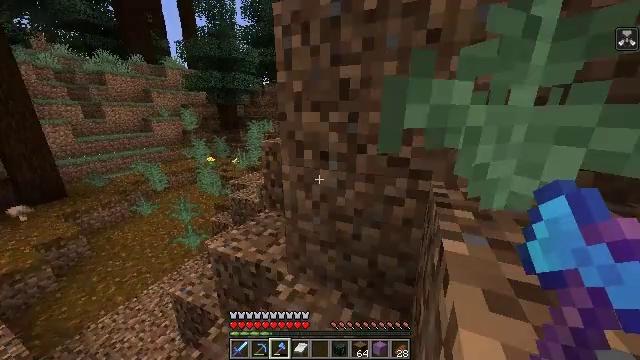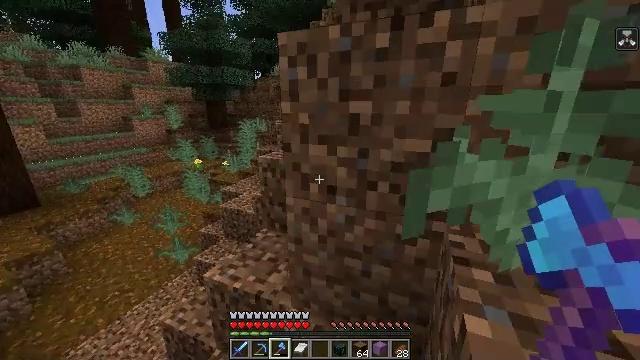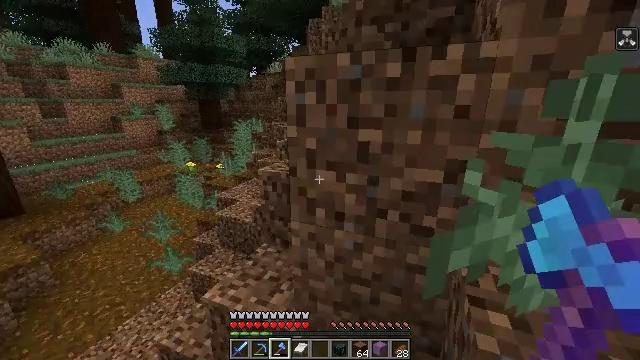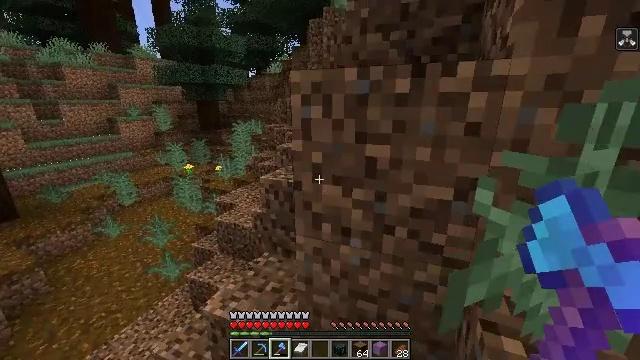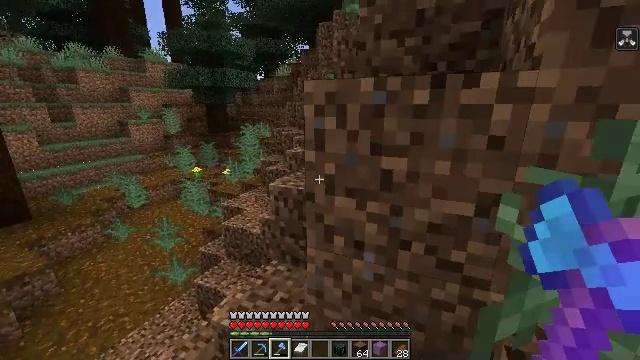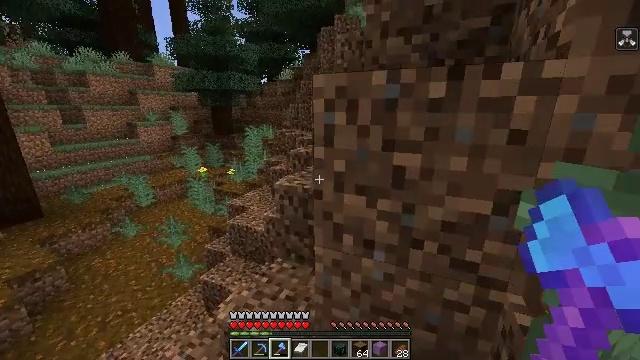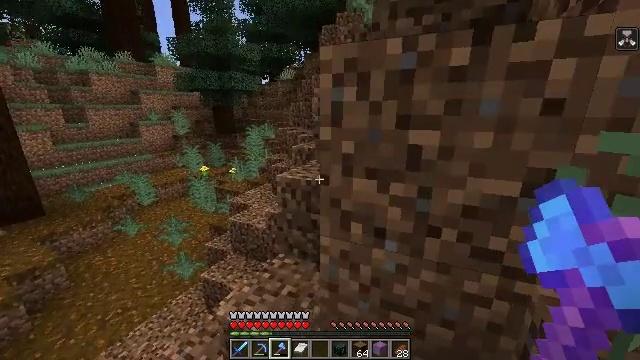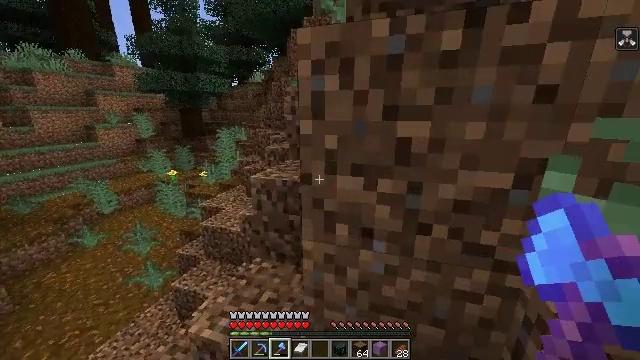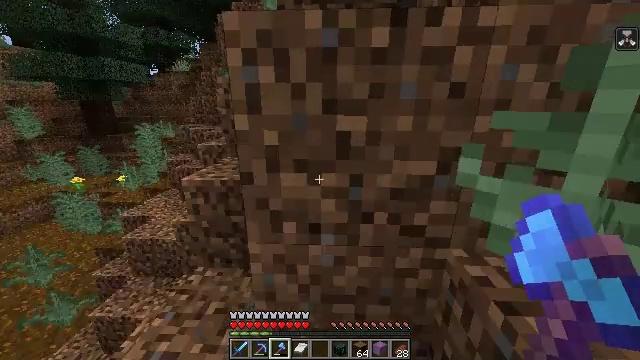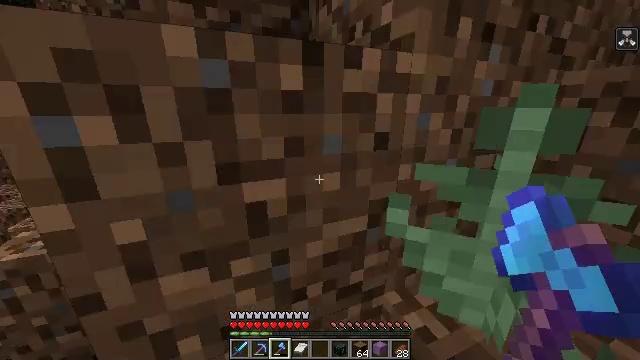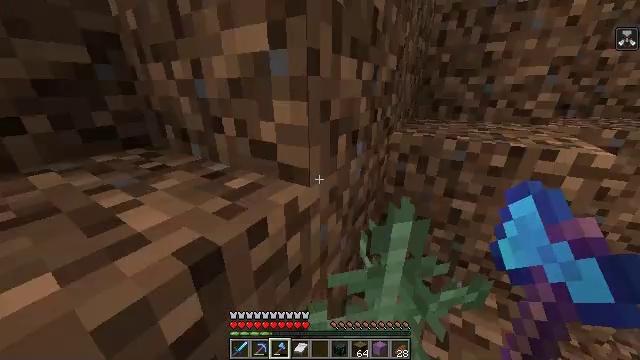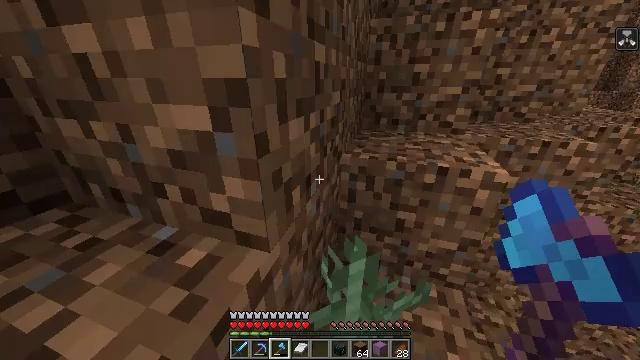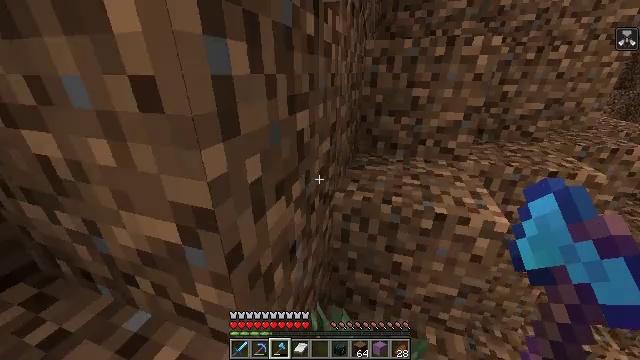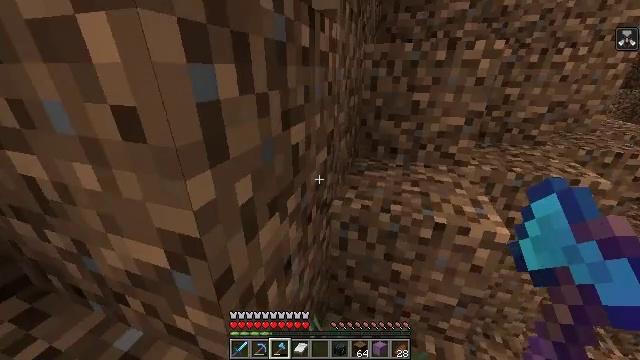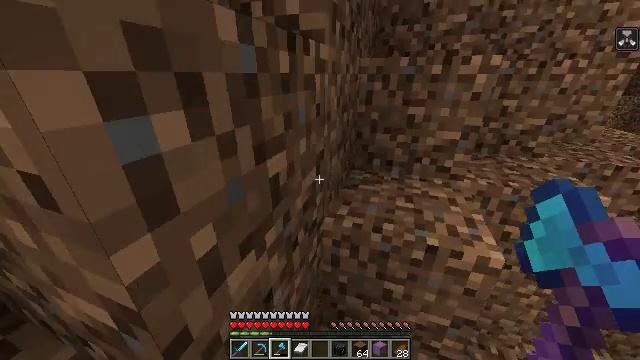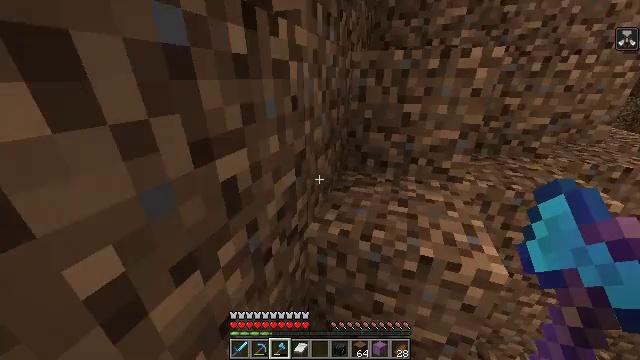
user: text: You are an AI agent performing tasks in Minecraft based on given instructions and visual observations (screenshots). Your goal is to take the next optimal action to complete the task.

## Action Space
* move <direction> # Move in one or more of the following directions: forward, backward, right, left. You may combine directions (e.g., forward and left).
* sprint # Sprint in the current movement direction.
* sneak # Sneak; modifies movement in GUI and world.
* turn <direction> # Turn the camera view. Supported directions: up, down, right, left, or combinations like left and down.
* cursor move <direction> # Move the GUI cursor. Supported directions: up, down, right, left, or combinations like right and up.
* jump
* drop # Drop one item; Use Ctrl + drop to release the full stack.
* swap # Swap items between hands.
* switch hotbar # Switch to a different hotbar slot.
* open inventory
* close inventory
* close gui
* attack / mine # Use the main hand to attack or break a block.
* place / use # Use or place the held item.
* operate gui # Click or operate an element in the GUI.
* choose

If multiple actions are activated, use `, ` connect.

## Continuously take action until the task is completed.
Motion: motion action
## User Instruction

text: Break the mossy cobblestone to gather materials.
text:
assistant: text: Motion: move forward and move right, sprint, jump
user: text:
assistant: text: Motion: move forward and move right, sprint, jump
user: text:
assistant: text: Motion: move forward and move right, sprint, jump
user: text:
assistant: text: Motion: move forward, sprint, turn left, jump
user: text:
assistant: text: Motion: move forward, sprint, jump
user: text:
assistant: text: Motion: move forward, sprint, jump
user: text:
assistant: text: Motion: move forward, sprint, turn right, jump
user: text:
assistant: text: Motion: move forward, sprint, turn right and down, jump
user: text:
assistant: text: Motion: move forward, sprint, turn right, jump
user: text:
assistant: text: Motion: move forward and move right, sprint, turn right and down, jump
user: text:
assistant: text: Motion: move forward and move right, sprint, turn right and down, jump
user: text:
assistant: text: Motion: move forward and move right, sprint, jump
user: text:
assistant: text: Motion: move forward and move right, sprint, jump
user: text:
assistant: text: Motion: move forward and move right, sprint, turn left, jump
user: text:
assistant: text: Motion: move forward and move right, sprint, jump
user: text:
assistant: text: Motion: move forward, sprint, jump
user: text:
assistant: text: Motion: move forward, sprint, turn right, jump
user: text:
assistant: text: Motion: move forward, sprint, turn right and up, jump
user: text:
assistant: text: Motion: move forward, sprint, turn right and up, jump
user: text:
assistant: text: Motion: move forward, sprint, turn right and up, jump
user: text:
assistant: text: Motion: move forward, sprint, turn up, jump
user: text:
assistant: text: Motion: move forward, sprint, turn right and up, jump
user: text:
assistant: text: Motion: move forward, sprint, turn up, jump
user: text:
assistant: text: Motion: move forward, sprint, jump
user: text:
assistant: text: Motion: move forward, sprint, jump
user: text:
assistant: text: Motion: move forward, sprint, jump
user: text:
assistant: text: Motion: move forward, sprint, jump
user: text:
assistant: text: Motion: move forward, sprint, jump
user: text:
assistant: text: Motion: move forward, sprint, jump
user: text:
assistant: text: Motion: move forward, sprint, jump